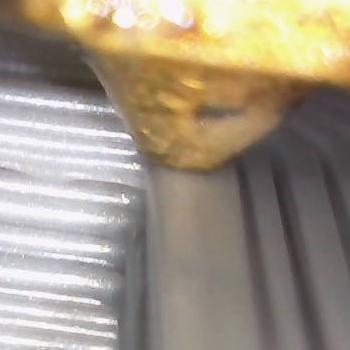
Flow rate: 184%